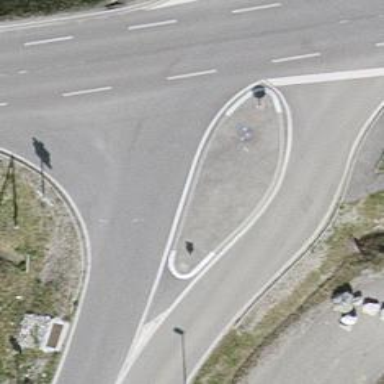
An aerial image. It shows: Traffic calming island.